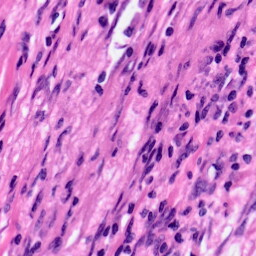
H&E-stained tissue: Pancreatic